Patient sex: M
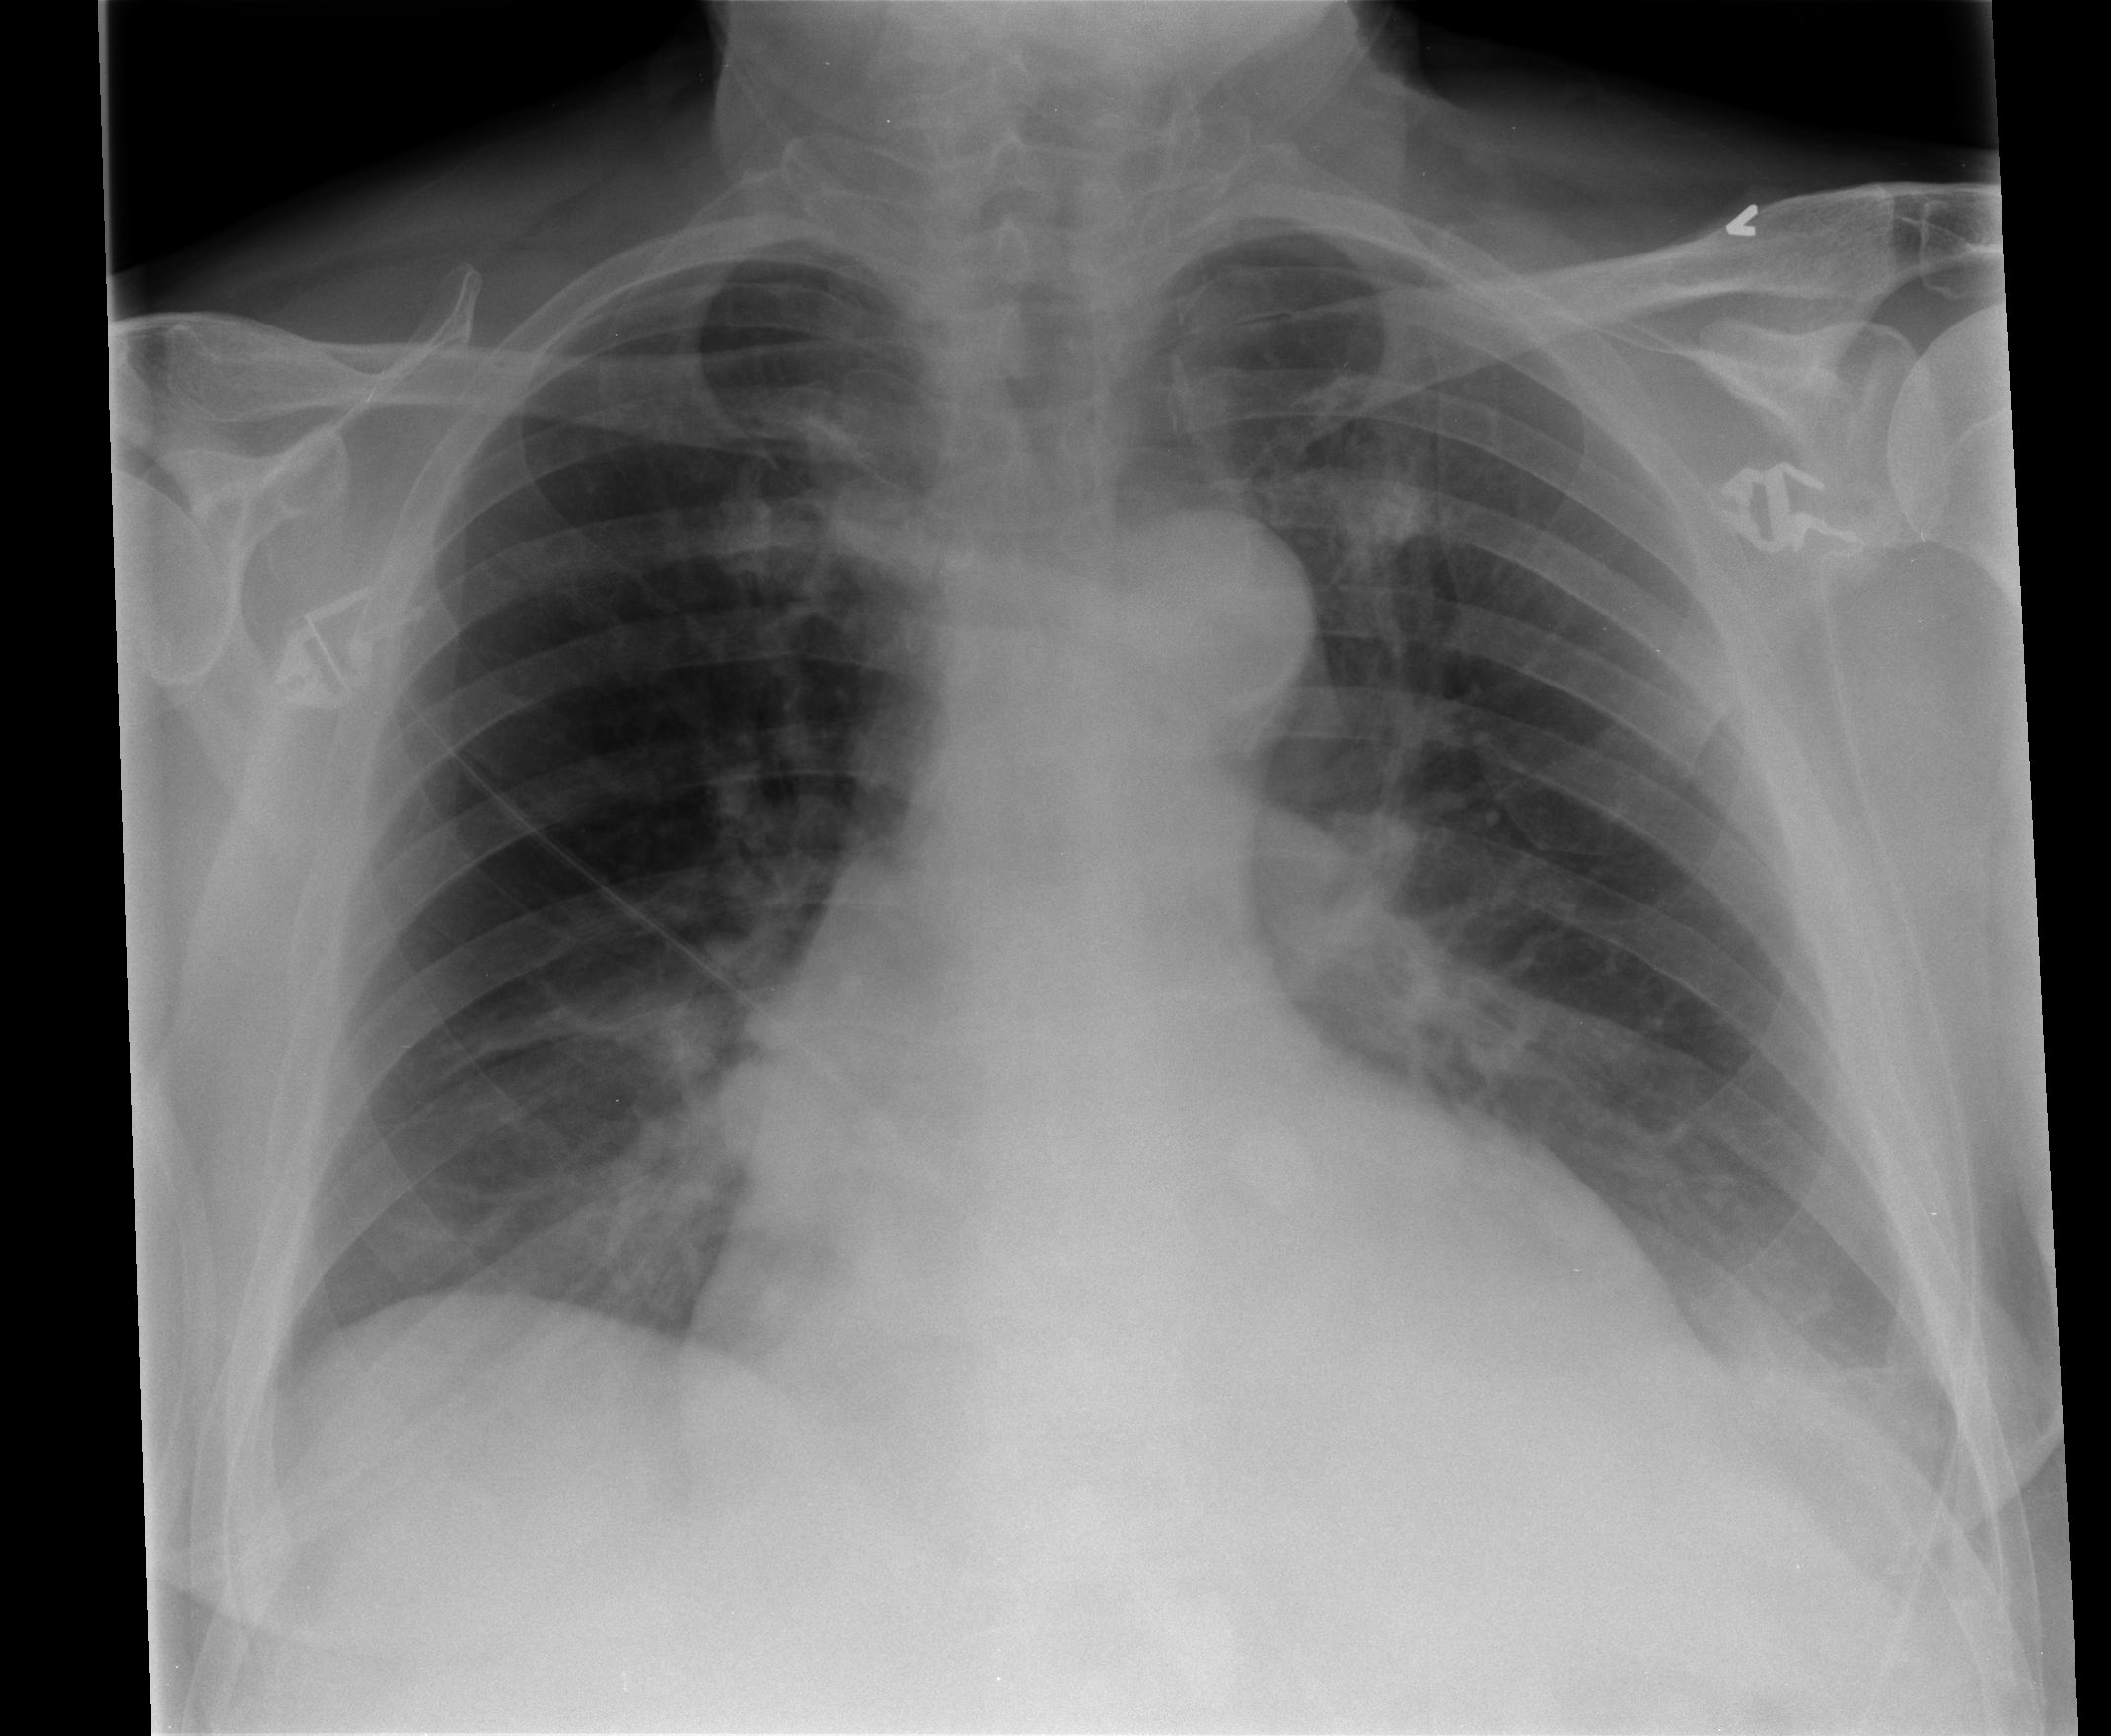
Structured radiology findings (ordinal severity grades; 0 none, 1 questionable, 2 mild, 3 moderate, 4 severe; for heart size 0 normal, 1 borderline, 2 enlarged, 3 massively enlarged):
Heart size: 2
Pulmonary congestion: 1
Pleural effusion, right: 0
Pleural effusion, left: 0
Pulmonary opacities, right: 0
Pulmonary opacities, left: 0
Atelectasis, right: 2
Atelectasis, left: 2